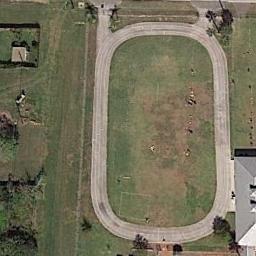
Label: ground_track_field